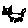
Label: cat